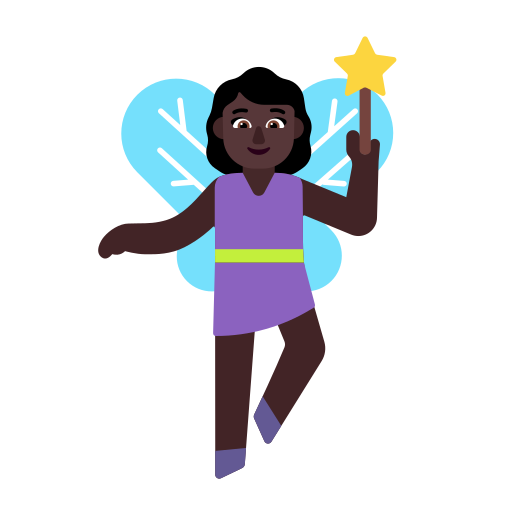
woman fairy flat dark